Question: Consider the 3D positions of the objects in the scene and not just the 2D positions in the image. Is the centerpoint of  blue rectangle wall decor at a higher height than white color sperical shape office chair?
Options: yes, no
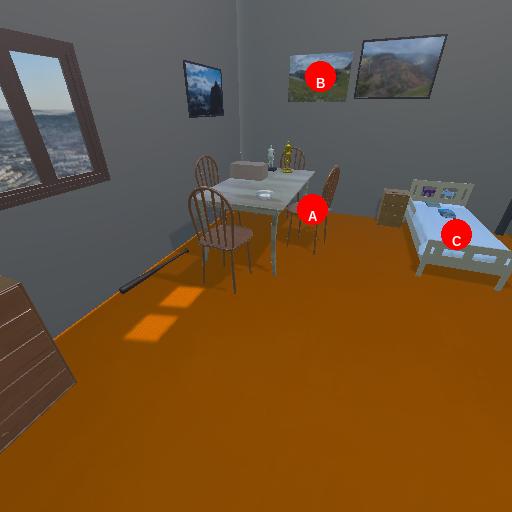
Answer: yes